Question: On my website (which is run through WordPress), I have a series of clickable image thumbnails. When you hover over a thumbnail, a grey box appears over the thumbnail. This grey box that appears is a clickable link, but only 80% of the grey box is clickable.
My issue is how an iPhone reacts to this box when it is clicked. When you click anywhere outside of the 80% region (the clickable region), the grey box appears. This is great. But if you click anywhere within this 80% region, you are automatically brought to the link, instead of the grey box appearing. This may seem a bit confusing in text form, so I drew a picture to showcase my issue:

So say you are on an iPhone, and you see a thumbnail you want to click on. If you click outside of the 80% region, the grey box appears just like it should. But if you click within this 80% region (the region that is the actual link), then you get redirected to the external source without even seeing the grey hover box that should appear. This is the problem. I would like it to work just like how it works on a computer, so if you are on an iPhone and you click anywhere on a thumbnail, the grey hover box should always appear, not redirect you to the external link. Because this 80% region that links a user to an external source on an iphone is set to 'display:none' and is essentially invisible to the user (until you hover over a thumbnail). The user should not be able to click on a link they cannot see.
So how would I make it so that the hover grey box always appears when clicked on an iPhone, no matter where on a thumbnail a user clicks? Any suggestions or input would be great.
Here is the jquery that makes the grey divs appear (via 'opacity')
'''
$( document ).ready( function() {
$('.entry-image').mouseover(function(){
//show the box
$(this).children('.thumbhover').stop().animate({opacity:1},300);
});
$('.entry-image').mouseleave(function(){
//hide the box
$(this).children('.thumbhover').stop().animate({opacity:0},500);
});
'''
I also added 'display:none' to my thumbhover divs in CSS and 'show()' to the jquery so the divs are using not display as well as 'opacity:0' and then when you hover over them, it hads a block display as well as a 'opacity:1'
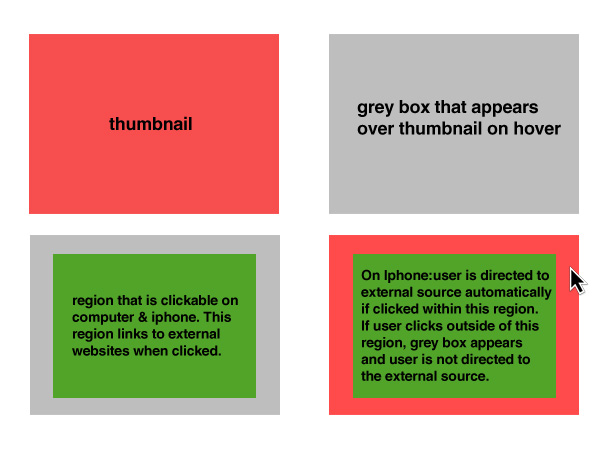
Answer: I fixed this double tap / touch hover issue on the iPhone by making the clickable region 'display:none;' and then making it visible again on hover via CSS. Like so..
'''
.thumbhover {display:none;}
.entry-image:hover .thumbhoverimg {display:block !important;}
'''
So I made the clickable region invisible, and then visible again when a user hovers over the "entry-image" div. This seemed to fix the hover issue on the iPhone. :)